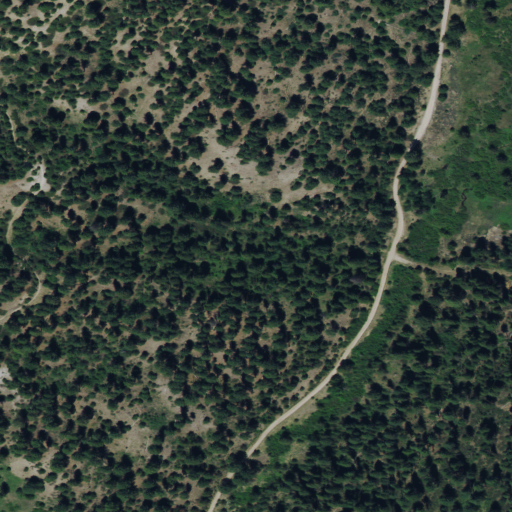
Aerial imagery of valley in Idaho named Hahn Gulch containing evergreen forest and shrub